Question: Here is my code
'''
else {
var tag = document.getElementById('scripttag');
$(tag).css('display', 'none');
document.write("<div class='alert alert-info alert-dismissable'>");
document.write("<button type='button' class='close' data-dismiss='alert' aria-hidden='true'>&times;");
document.write("</button>");
document.write("No audios to display");
document.write("</div>");
}
'''
when else condition occur then alert display on next new page and with simple button of close..it shows like above picture
I want to display alert on my home page with color effect
any suggestion plz
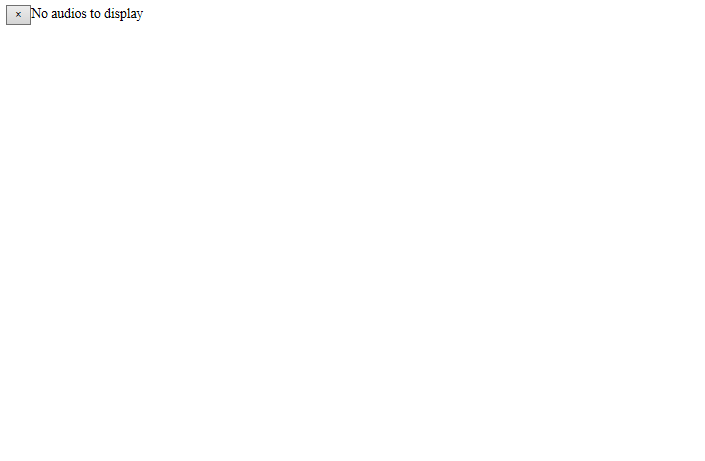
Answer: Instead of using 'document.write()' , place your code in HTML including 'display:none' :
'''
<div style="display:none" class='alert alert-info alert-dismissable'>
<button type="button" class="close" data-dismiss="alert" aria-label="Close">
<span aria-hidden="true">&times;</span>
</button>
No audios to display
</div>
'''
Then in , in your 'else' use
'''
$(".alert").show();
'''
to show the alert.